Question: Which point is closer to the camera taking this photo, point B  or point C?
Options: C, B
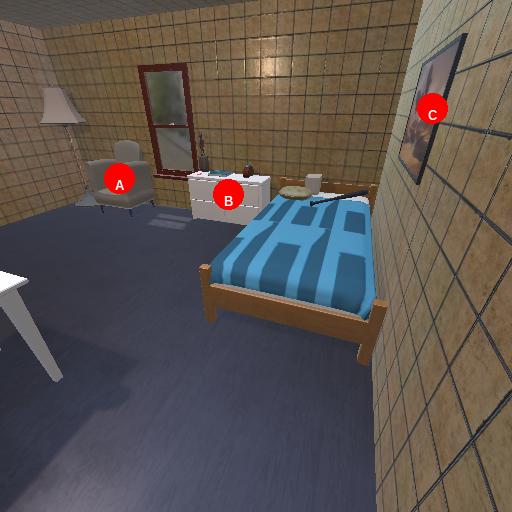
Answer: C